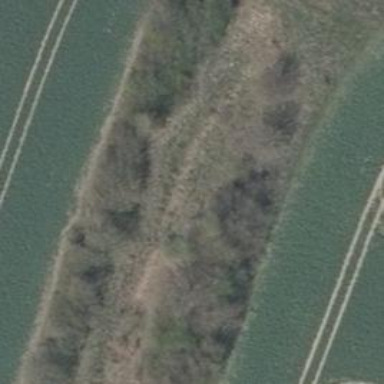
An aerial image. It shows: Row of trees in natural setting.